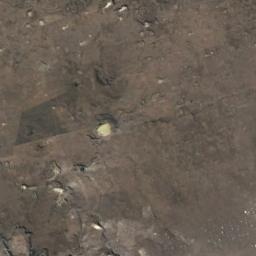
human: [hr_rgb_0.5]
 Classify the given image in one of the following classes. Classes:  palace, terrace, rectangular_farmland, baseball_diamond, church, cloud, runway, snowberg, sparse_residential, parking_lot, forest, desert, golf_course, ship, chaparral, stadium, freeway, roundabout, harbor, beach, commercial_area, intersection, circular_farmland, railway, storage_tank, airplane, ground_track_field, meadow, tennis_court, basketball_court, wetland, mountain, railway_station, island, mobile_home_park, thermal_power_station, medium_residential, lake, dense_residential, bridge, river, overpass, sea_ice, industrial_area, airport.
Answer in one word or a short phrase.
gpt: desert